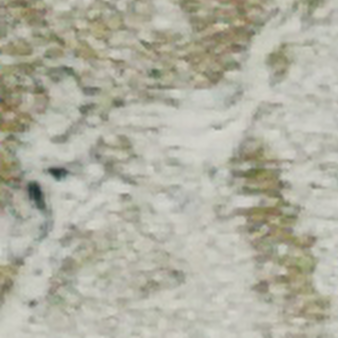
Label: other